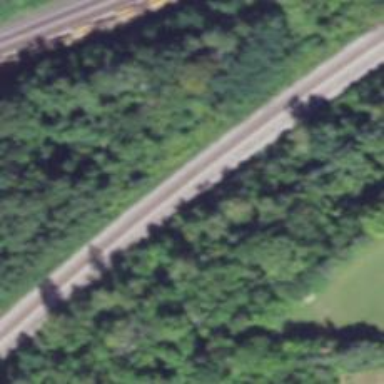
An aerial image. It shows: Railway siding for service.